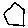
Label: hexagon